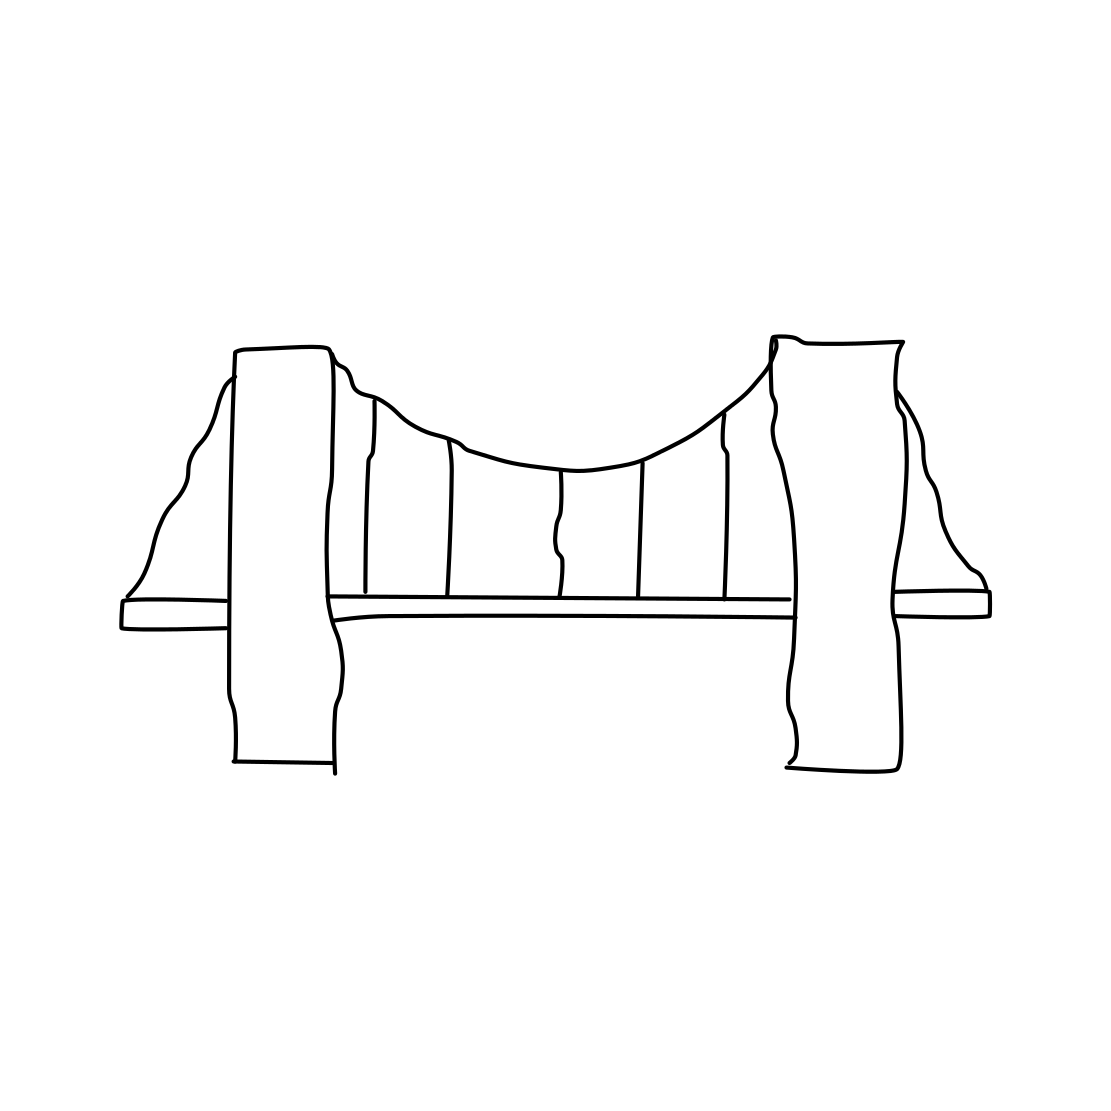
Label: bridge